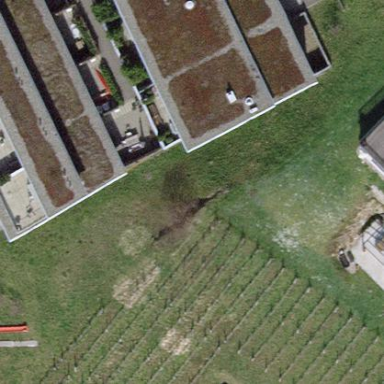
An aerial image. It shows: White apartment building with flat roof covered in grass.